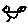
Label: bird